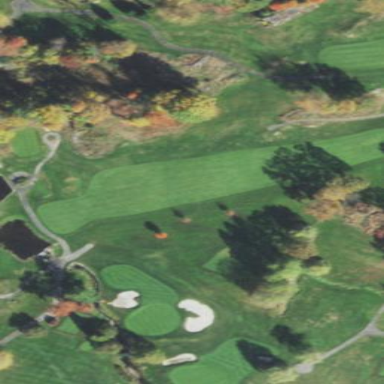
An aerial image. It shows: Grassy area designated as golf fairway.